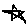
Label: star